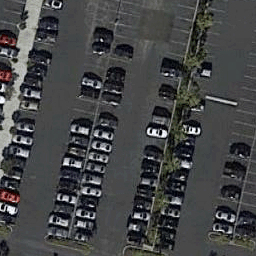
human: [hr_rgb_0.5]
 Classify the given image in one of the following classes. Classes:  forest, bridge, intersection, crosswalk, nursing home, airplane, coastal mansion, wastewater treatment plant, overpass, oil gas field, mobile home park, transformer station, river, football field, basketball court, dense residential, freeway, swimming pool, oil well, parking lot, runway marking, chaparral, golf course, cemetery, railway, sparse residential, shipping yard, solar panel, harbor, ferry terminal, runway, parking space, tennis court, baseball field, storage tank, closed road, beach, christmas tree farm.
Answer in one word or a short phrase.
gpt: parking lot